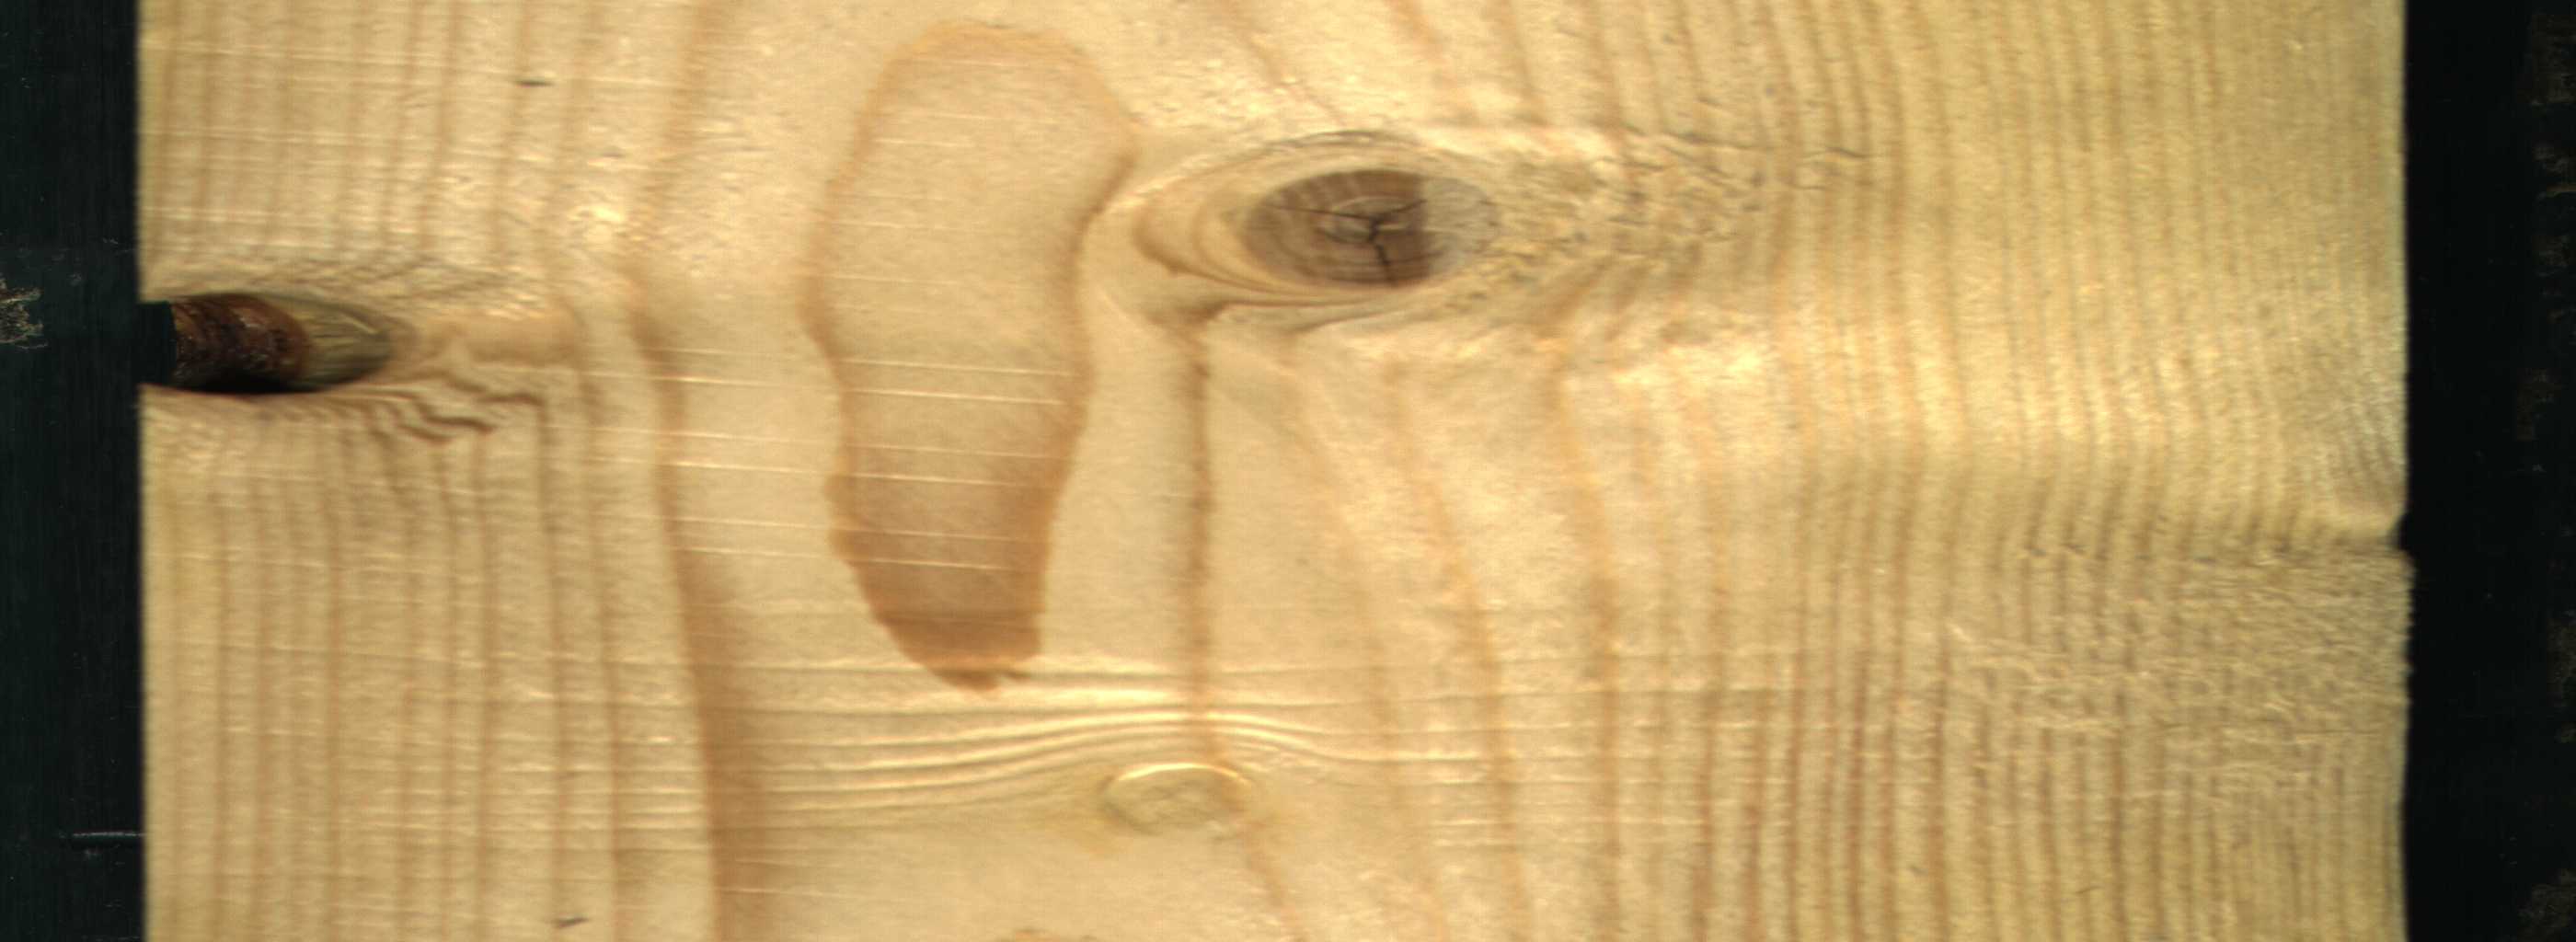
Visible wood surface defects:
knot_with_crack
Knot_missing